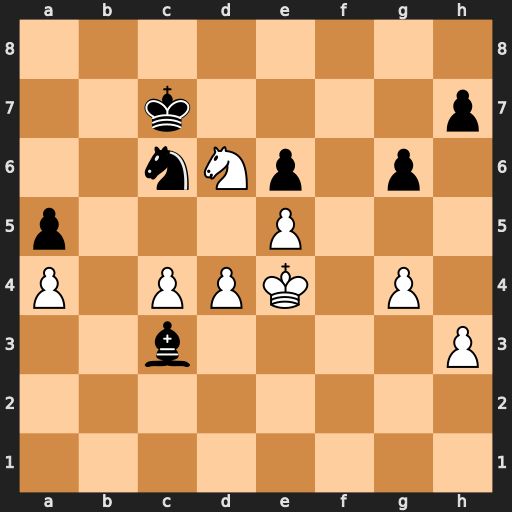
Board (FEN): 8/2k4p/2nNp1p1/p3P3/P1PPK1P1/2b4P/8/8
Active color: w
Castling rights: -
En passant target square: -
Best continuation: Nb5+ Kd7 Nxc3